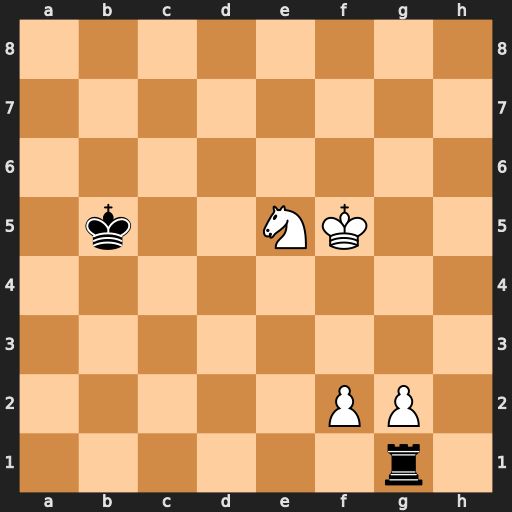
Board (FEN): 8/8/8/1k2NK2/8/8/5PP1/6r1
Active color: w
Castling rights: -
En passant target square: -
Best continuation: g4 Kc5 g5 Kd6 Kf6